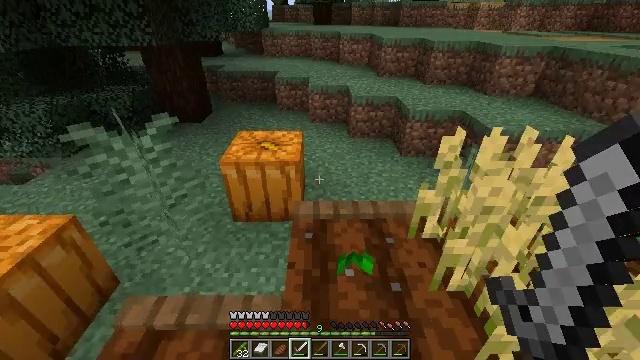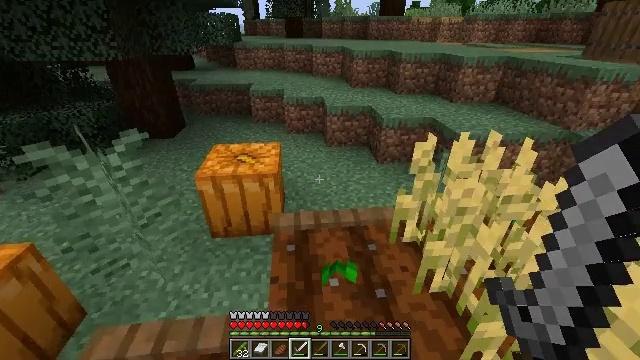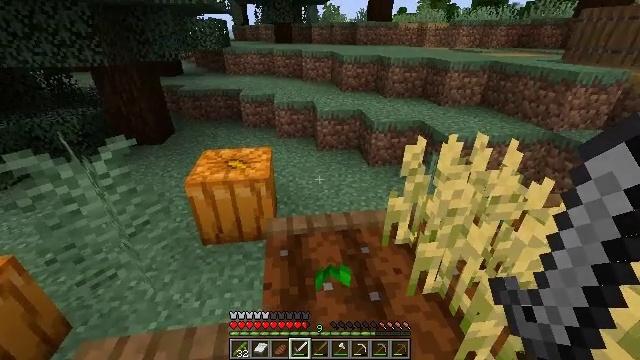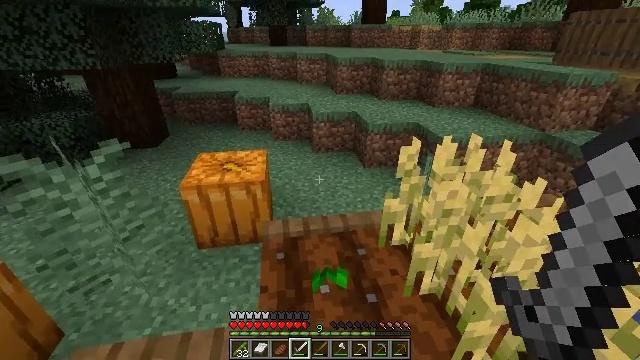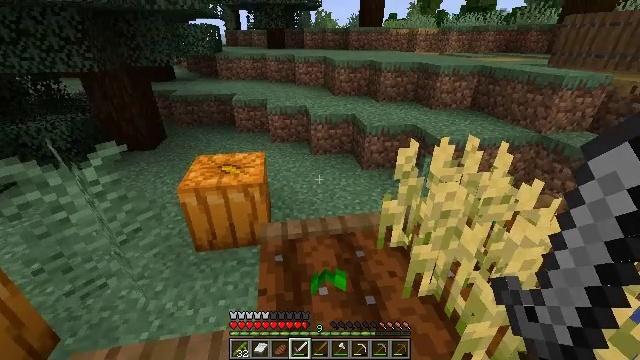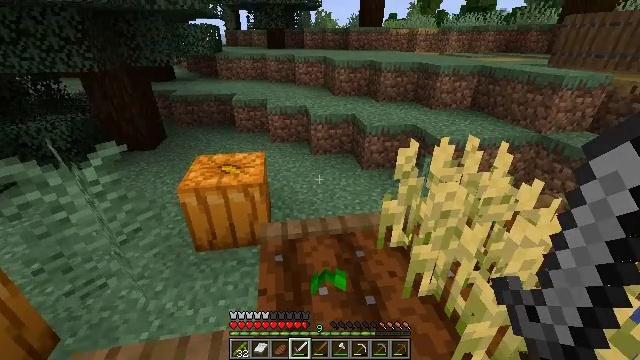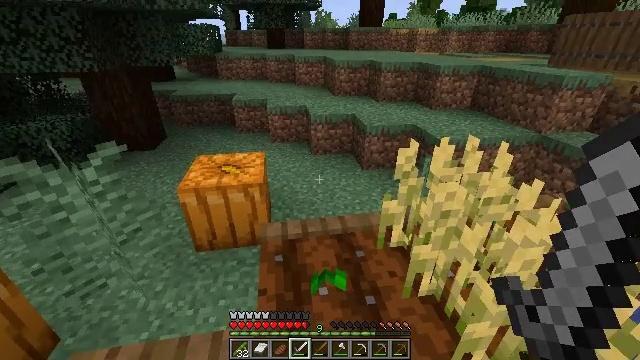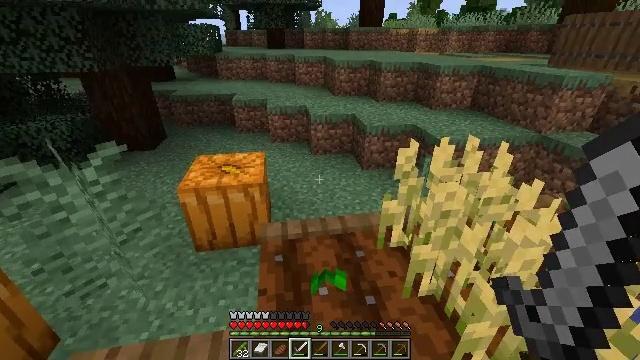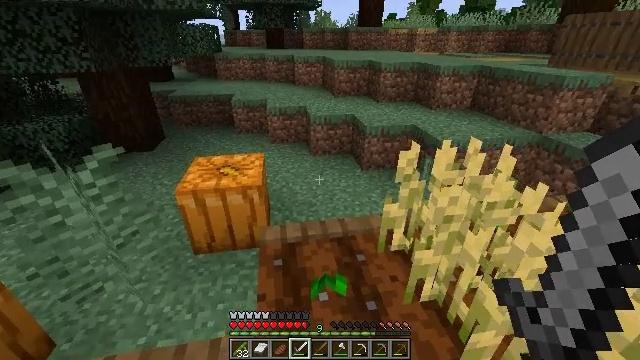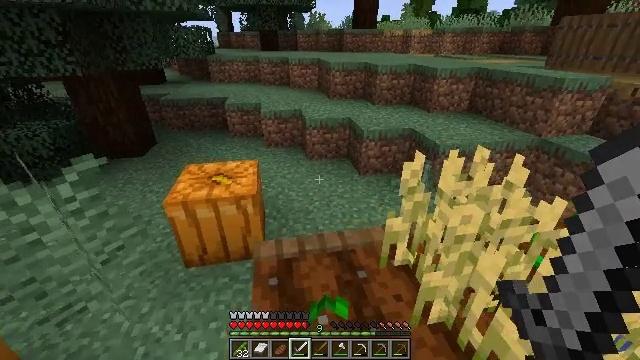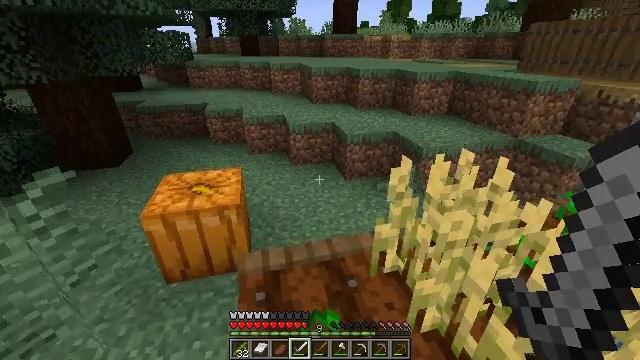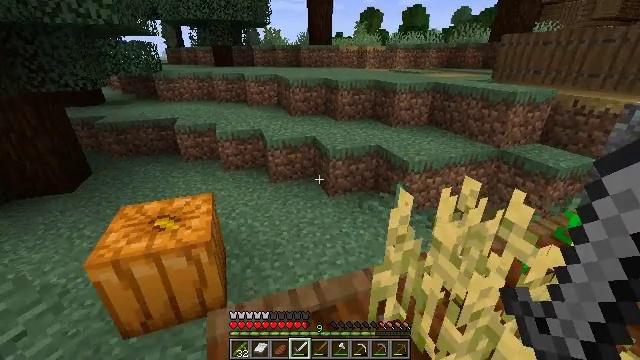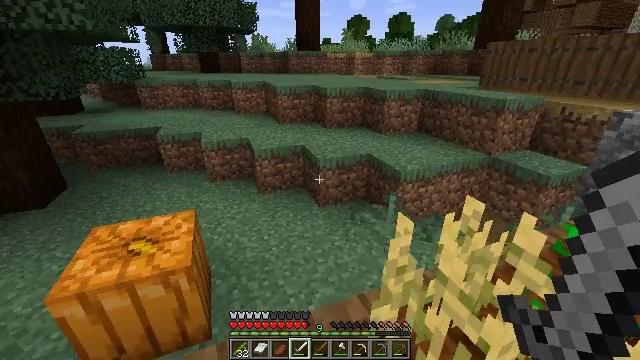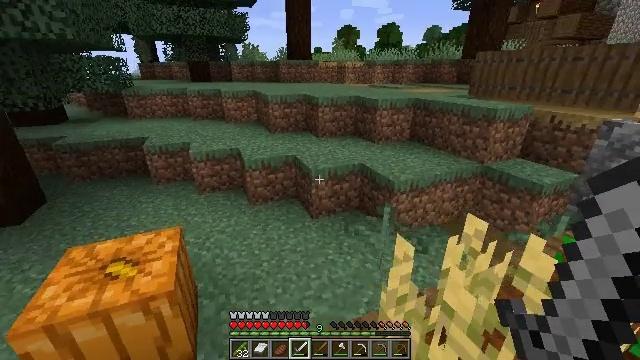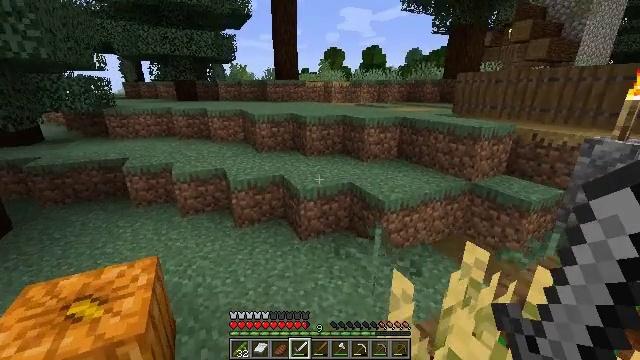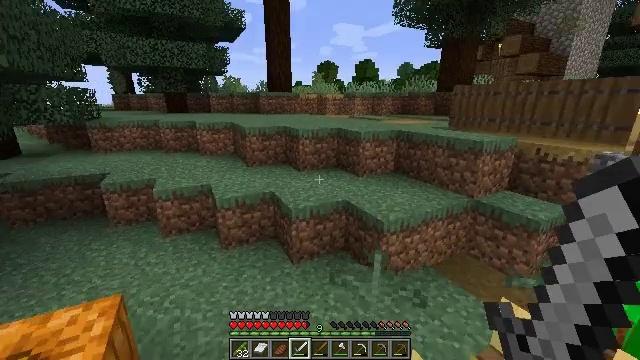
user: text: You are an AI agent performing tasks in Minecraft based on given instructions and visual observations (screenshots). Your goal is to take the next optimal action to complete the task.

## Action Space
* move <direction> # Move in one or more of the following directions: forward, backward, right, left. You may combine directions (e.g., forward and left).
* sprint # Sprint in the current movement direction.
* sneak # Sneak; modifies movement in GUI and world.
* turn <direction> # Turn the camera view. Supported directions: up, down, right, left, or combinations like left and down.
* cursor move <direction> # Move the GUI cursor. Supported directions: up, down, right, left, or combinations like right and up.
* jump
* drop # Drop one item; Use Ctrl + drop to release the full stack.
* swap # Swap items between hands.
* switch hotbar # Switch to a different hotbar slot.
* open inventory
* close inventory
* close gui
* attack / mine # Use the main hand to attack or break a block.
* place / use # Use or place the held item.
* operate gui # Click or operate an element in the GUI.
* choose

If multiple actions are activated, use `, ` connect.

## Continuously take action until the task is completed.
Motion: motion action
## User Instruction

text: Break the large fern to clear the space.
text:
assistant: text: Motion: turn right and up
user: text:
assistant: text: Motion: turn right
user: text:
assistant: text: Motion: turn right
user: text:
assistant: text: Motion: no_op
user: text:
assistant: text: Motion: no_op
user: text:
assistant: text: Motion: no_op
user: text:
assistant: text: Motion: no_op
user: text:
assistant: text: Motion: move forward
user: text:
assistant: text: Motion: move forward, turn right
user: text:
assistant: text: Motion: move forward, turn right
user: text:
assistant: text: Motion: move forward, turn right and up
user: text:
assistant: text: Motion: move forward, turn right and up
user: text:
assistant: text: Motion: move forward, turn right and up
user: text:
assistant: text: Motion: move forward, turn right and up
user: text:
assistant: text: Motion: move forward, turn right and up
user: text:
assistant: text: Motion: move forward, turn right and up
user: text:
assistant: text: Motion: move forward, turn right and up
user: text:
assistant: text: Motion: move forward, sprint, turn right
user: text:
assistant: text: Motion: move forward, sprint
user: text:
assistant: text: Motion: move forward, sprint
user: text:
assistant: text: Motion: move forward
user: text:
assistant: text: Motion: move forward
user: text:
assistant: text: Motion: move forward
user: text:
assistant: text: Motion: move forward
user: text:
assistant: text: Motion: move forward
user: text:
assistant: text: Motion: move forward
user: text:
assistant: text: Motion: move forward, jump
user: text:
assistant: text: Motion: move forward, jump
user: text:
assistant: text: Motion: move forward, jump
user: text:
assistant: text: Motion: move forward, jump